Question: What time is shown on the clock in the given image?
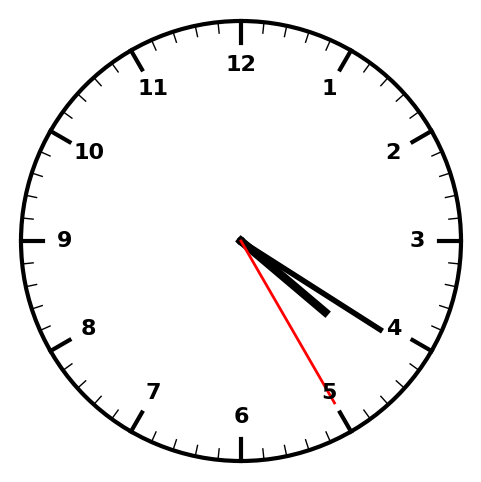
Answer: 04:20:25